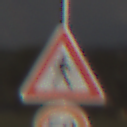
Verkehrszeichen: FussgaengerLinks
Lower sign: Geschwindigkeit50
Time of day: MorningAfternoon
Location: Outdoor (Nature)
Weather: PartlyCloudy
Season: NotSpecified
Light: Natural